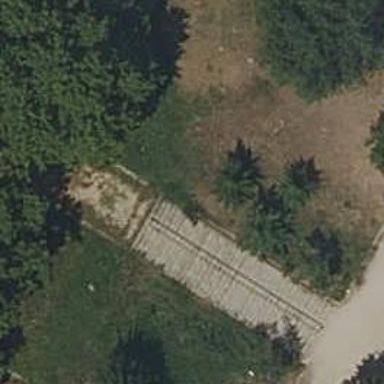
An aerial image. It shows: Set of steps on the road.